Current action and preconditions to check: trajectory_clear

Your task: For each precondition in the list above, predict whether it will hold at this action.

Consider the current scene as observed from the mobile robot's camera, and analyze the predicted future states of all dynamic agents (e.g., people, animals, vehicles, or any moving entities) within the NEXT SECOND.

IMPORTANT: Only answer "very likely" if you are absolutely certain—based on strong, clear evidence—that a dynamic agent will violate the precondition in the predicted future state. Do NOT answer "very likely" for unlikely, ambiguous, or low-probability risks.

Ask yourself for each precondition: Is there a high probability, with clear and convincing evidence, that the predicted future states of any dynamic agent will interfere with the predicted future state of the currently executing action within the NEXT SECOND, causing that precondition to fail?

Assess the risk level based on these predictions. Use "likely" or "very likely" if motions create a clear risk of interference.

Use "neutral" or "improbable" if agents are nearby but their predicted paths are clearly diverging or non-conflicting.

Failure Risk Categories: "very improbable", "improbable", "neutral", "likely", "very likely"

Answer Format: Output ONLY the probability_of_failure value from these categories: "very improbable", "improbable", "neutral", "likely", "very likely"

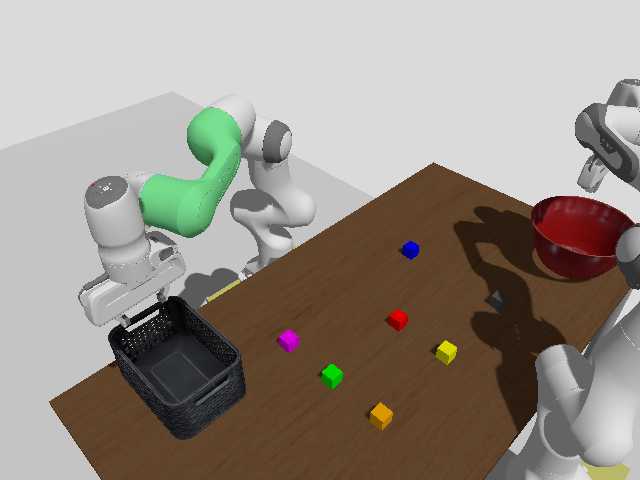

Answer: very improbable